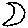
Label: moon